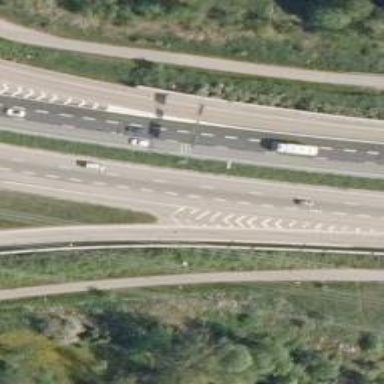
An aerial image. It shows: Asphalt trunk highway.